What's the difference between 2 images?
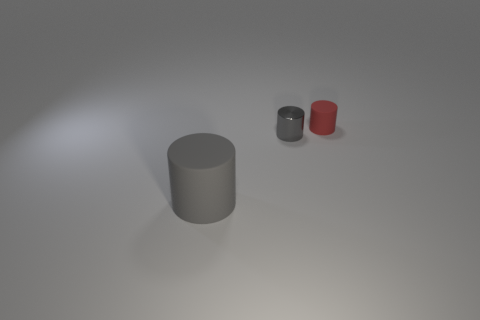
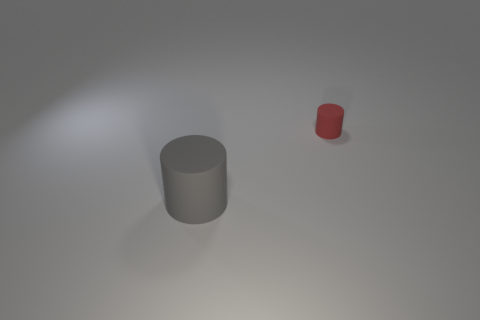
the gray shiny cylinder is gone
the tiny gray metal thing is gone
the tiny gray cylinder is missing
the gray shiny thing is gone
the small gray metallic cylinder on the left side of the tiny rubber object is missing
the tiny gray metallic cylinder that is left of the tiny red thing is no longer there
the small gray shiny cylinder that is in front of the tiny red cylinder is gone